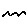
Label: zigzag